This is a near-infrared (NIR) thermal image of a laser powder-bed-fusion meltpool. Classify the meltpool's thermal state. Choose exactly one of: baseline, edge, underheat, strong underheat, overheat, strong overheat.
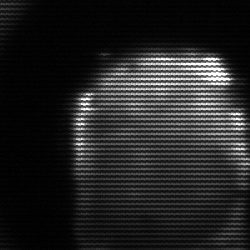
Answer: edge